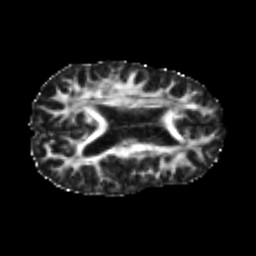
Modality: FA
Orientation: axial
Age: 24
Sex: male
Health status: healthy
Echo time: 0.074 s